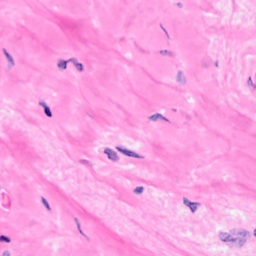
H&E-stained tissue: Breast